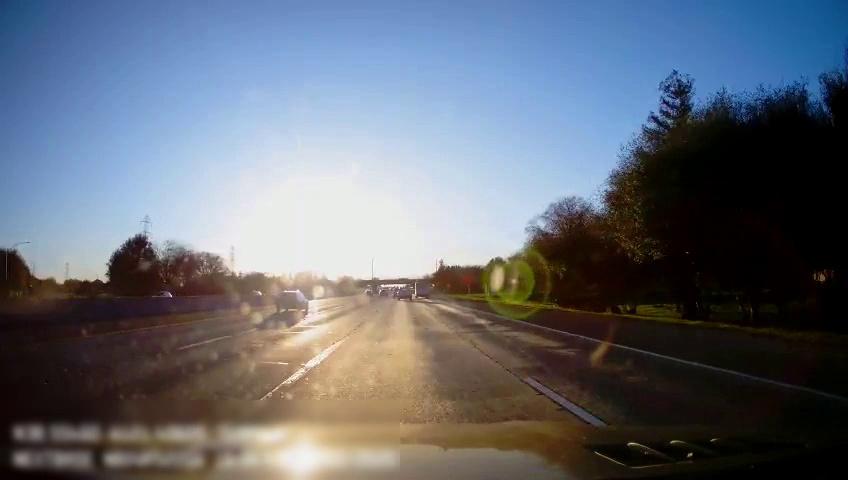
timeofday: Day
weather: Sunny
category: Drivable Space
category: Vehicles | Truck
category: Vehicles | SUV
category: Vehicles | SUV
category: Vehicles | SUV
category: Vehicles | SUV
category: Vehicles | Bus
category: Vehicles | Car
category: Vehicles | Car
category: Lanes | Alternate Lane
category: Lanes | Alternate Lane
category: Lanes | Current Lane
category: Lanes | Current Lane
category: Lanes | Alternate Lane